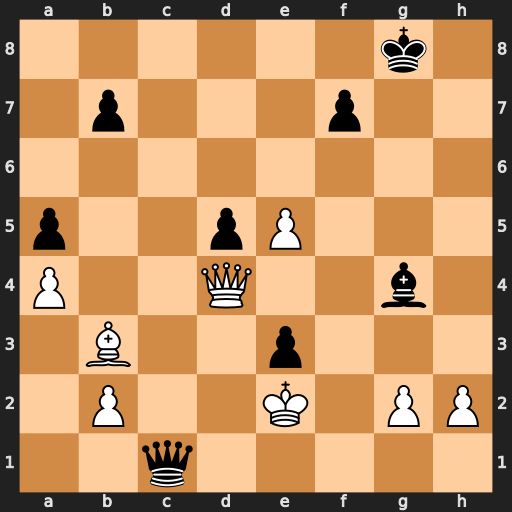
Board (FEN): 6k1/1p3p2/8/p2pP3/P2Q2b1/1B2p3/1P2K1PP/2q5
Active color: w
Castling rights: -
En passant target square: -
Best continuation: Qxg4+ Kf8 Qd4